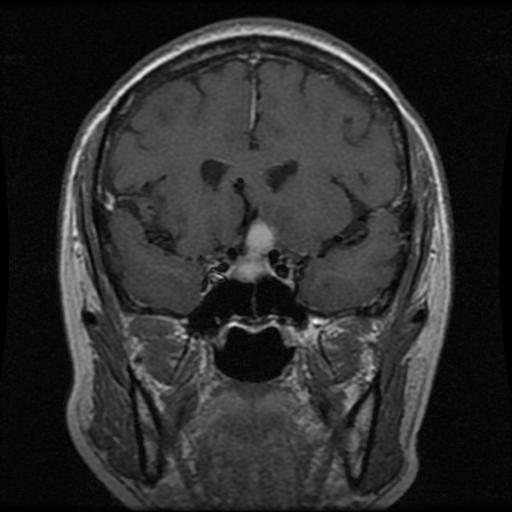
Label: pituitary